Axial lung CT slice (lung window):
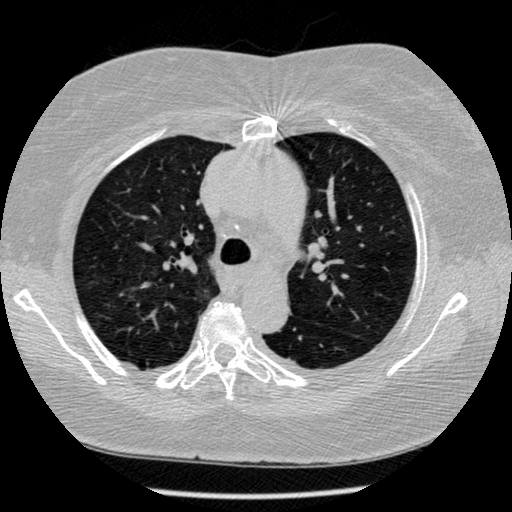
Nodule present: no